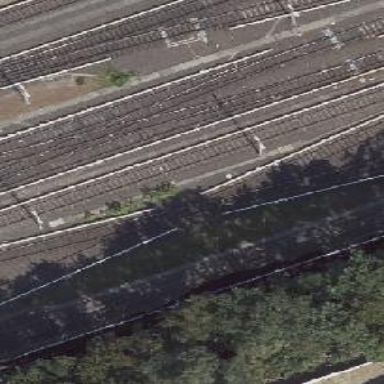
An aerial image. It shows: Light rail railway line with electrified rails.